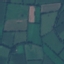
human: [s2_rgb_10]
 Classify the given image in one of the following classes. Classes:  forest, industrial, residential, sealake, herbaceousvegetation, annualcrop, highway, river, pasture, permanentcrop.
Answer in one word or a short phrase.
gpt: Pasture